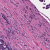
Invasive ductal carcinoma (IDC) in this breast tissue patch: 1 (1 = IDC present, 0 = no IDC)